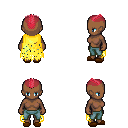
a pixel art fantasy rpg character, female body template, human, dark skin, yellow tattered cape, teal pants, ruby red short mohawk hairstyle, brown slippers, four views (front, back, left, right), 2x2 character sprite sheet, small pixel art, hard edges, no anti-aliasing